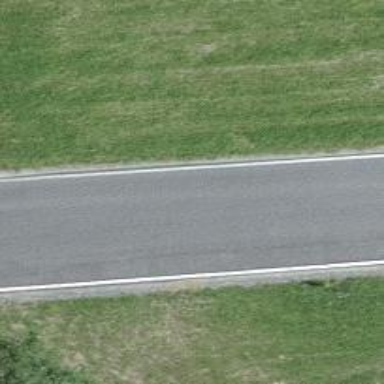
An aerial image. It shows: Passing place on the road.